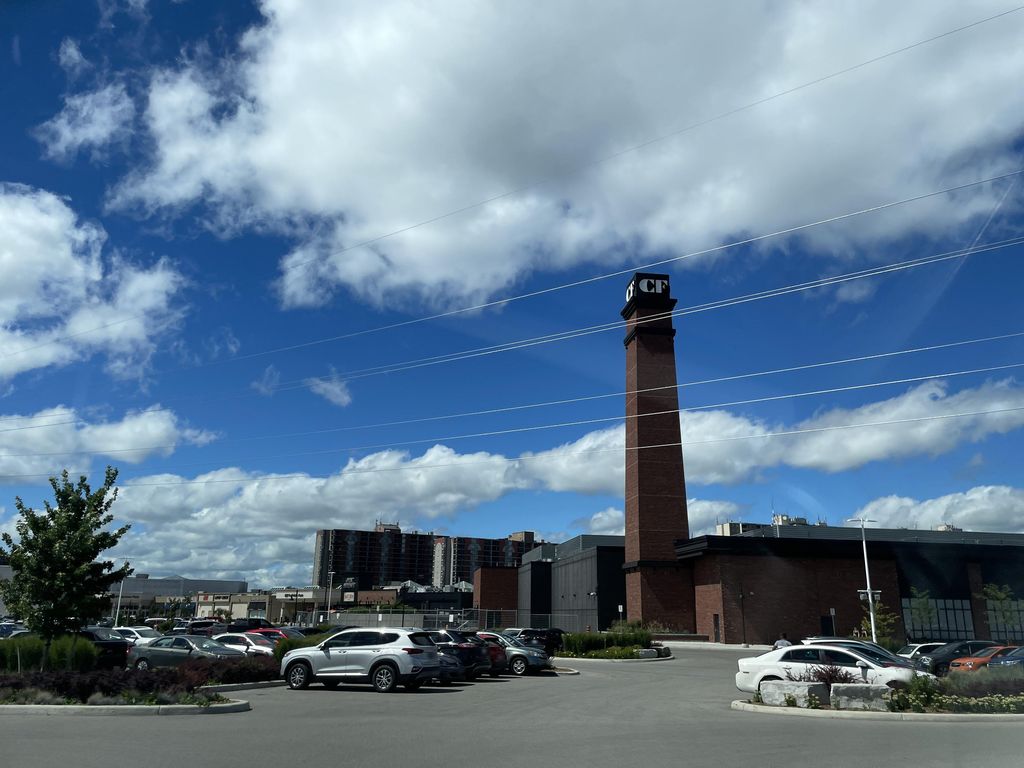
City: kitchener-waterloo